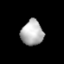
Tissue: lung
Cell type: Epithelial cells
Senescence score: 0.1486
Nuclear area (px): 545
Mean DAPI intensity: 178.96